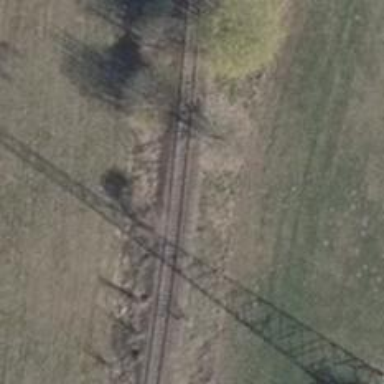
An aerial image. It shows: Embankment along disused railway.